Interaction volume radius: 5 \u00c5
Interaction volume height: 40 \u00c5
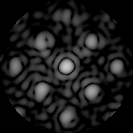
Disorder parameter: 0.2212